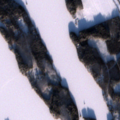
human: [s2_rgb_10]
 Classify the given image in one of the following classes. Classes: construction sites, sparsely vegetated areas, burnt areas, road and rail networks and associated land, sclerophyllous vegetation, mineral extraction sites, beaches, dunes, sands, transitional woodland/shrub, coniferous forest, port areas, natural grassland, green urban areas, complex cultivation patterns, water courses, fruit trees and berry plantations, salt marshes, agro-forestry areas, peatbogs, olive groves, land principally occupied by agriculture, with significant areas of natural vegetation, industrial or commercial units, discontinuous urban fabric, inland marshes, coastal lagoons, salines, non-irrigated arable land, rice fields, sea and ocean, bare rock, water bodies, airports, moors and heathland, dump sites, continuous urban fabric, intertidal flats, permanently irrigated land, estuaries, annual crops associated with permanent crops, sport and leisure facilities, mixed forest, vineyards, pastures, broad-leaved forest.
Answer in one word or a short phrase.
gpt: land principally occupied by agriculture, with significant areas of natural vegetation, coniferous forest, mixed forest, water bodies